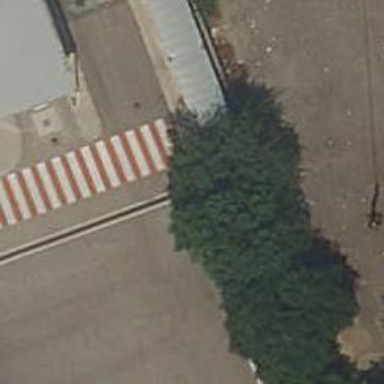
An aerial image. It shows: Uncontrolled zebra crossing on the road.